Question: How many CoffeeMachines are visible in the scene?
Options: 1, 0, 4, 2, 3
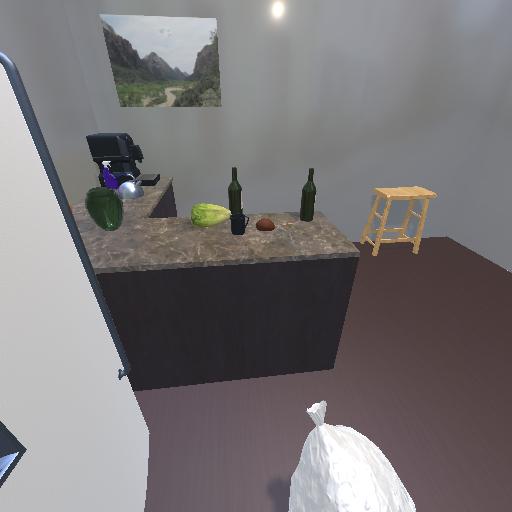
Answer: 1